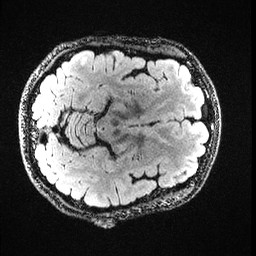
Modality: FLAIR
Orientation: axial
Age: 35
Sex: male
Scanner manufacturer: ge
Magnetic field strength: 3 T
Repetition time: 4.802 s
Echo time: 0.116 s